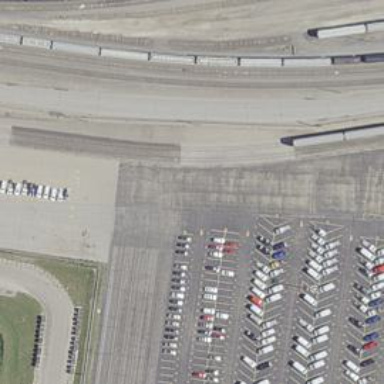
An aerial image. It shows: Railway yard.